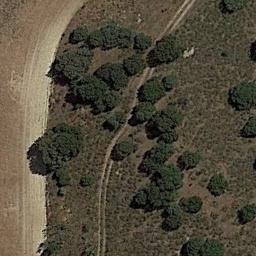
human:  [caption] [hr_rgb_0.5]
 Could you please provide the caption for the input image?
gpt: There is a winding path in the jungle .

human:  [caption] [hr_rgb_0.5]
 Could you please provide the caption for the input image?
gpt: The chaparral is consist of some green bushes with a road pass by .

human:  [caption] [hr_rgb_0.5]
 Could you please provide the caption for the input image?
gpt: Chaparral is distributed cluster by cluster on the green land and there is a road in the sand .

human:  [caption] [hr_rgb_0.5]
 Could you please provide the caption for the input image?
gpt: Some green chaparrals of different sizes grow on the wasteland and a dirt road go through the wasteland .

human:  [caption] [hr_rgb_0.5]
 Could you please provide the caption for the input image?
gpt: There is a road beside the chaparral .